Question: > URL Reference: <URL>
The public Aural Moon MP3 radio stream is easily played on my referenced Radio Jukebox site when using Android tablets or smartphones or when using Windows or Linux media programs like VLC.
The station does not play in any Linux or Windows browser from the reference web site.
Spoofing the 'navigator.userAgent' string to pretend to be an Android browser had no effect.
Radio Station is (P1). Any suggested fix?

Relevant excerpt of Terrill Thompson's source code:
'''
this.audio.addEventListener('error', function() {
var errorCode, networkState, errorMsg;
document.title = 'Error';
errorCode = $this.audio.error.code;
networkState = $this.audio.networkState;
if (errorCode == 1) {
errorMsg = 'Waiting'; //actually, aborted I think
} else if (errorCode == 2) {
errorMsg = 'Network error';
} else if (errorCode == 3) {
errorMsg = 'Media decoding error';
} else if (errorCode == 4) { //4 = media source not supported
if (networkState == 4) {
errorMsg = 'Firefox 3.x File Load Error! ';
} else { //if it's not Firefox 3.x, then it must really be a media source problem
errorMsg = 'Error reading media source';
}
} else {
errorMsg = 'Unknown error: ' + errorCode;
}
document.title = errorMsg;
}, false);
'''
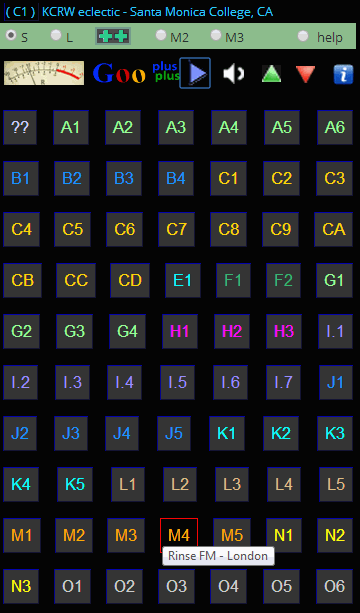
Answer: The stream you are linking to is running a SHOUTcast server. There are two common problems with SHOUTcast streams. The one you ran into is that SHOUTcast sends the web admin/status interface to all clients with 'Mozilla' in their 'User-Agent' string. Therefore, when you try to stream with most browsers, instead of audio data you get a web page.
You can get around this problem by telling the server to override your user-agent string by appending a semicolon ';' to the end of the URL:
'''
http://live.str3am.com:2010/;
'''
The server then sees your user-agent string as 'MPEG OVERRIDE', giving you the stream.
The second problem that you will inevitably run into is that SHOUTcast servers do not send a proper HTTP response on their status line. Instead of:
'''
HTTP/1.0 200 OK
'''
SHOUTcast servers send:
'''
ICY 200 OK
'''
browsers will accept this, but this is increasingly becoming not the case. Firefox notoriously broke compatibility with these broken headers awhile back, but has since resolved the issue (likely temporarily). I suspect this is the issue you have with Internet Explorer 11, since the test stream I gave you (which is pure HTTP) works fine.
Finally, I should point out that your appendage of '#.mp3' shouldn't do anything. It certainly doesn't have anything to do with the server sending you content, and browsers don't care about what the "file name extension" is... they only care about the 'Content-Type' response header. If that is working for you, there is likely some crazy hack in place in what you are using to play streams, and I would be vary wary of using it.